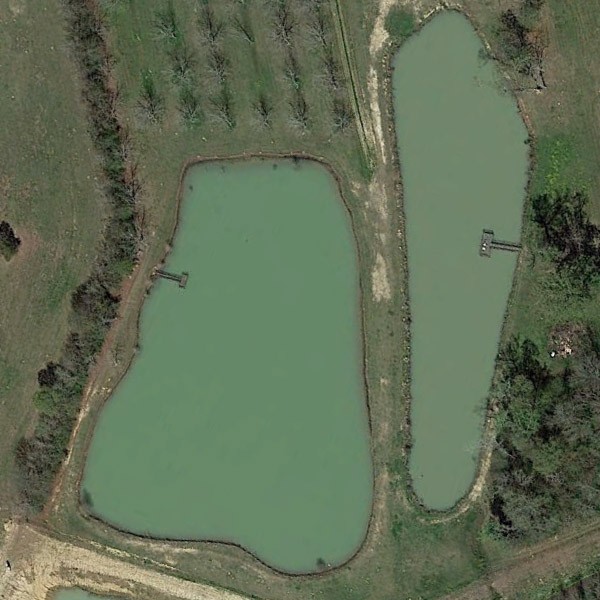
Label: Pond